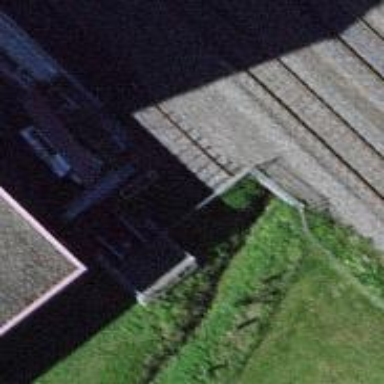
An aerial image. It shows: Railway buffer stop.